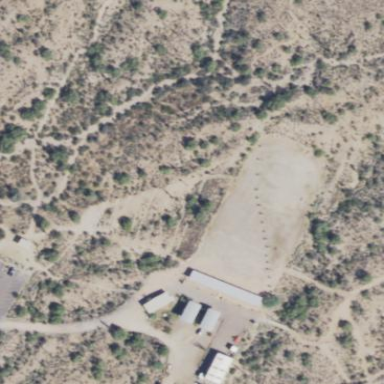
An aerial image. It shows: Sports centre for archery activities.